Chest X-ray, AP view. Patient: 61 years old, sex F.
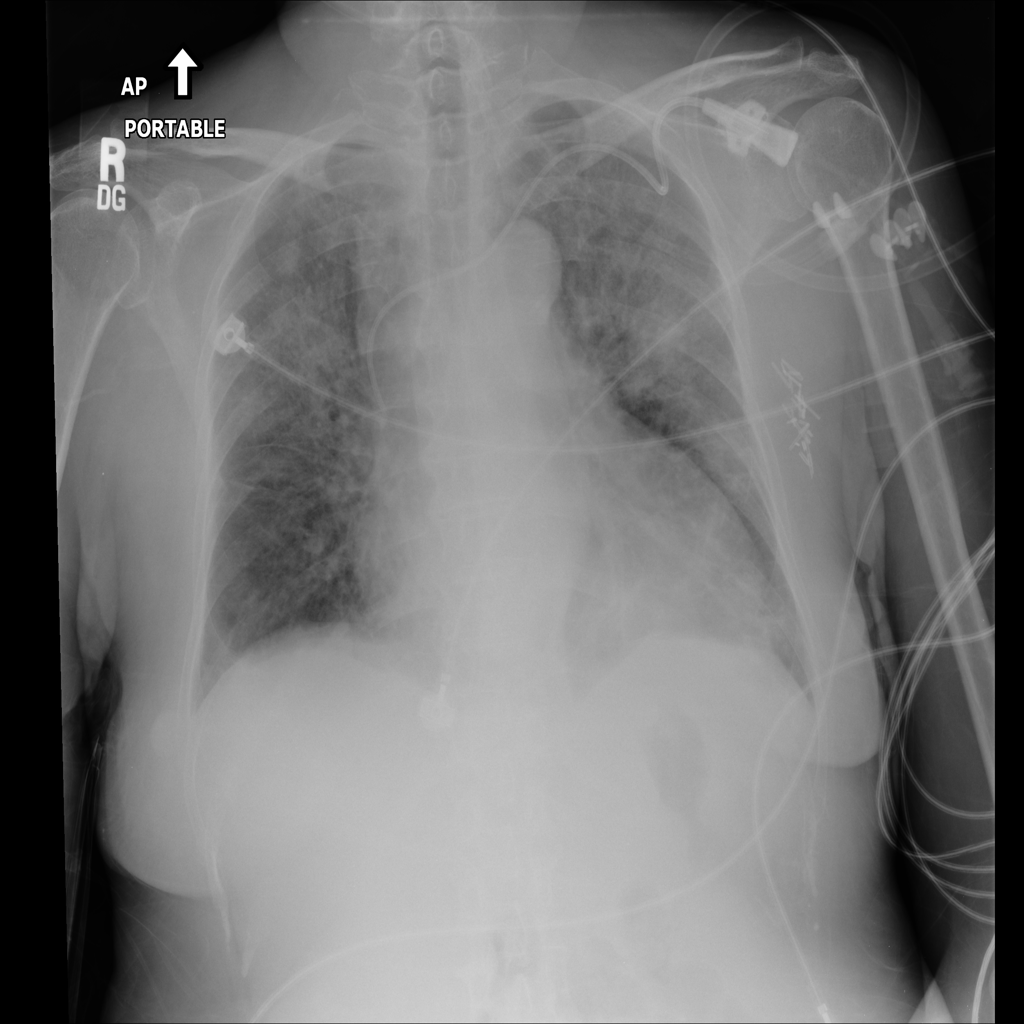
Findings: Edema